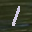
Label: 1